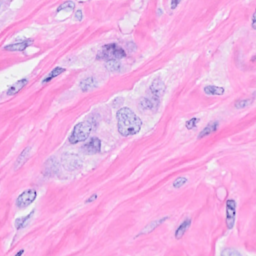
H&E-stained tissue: Breast